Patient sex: M
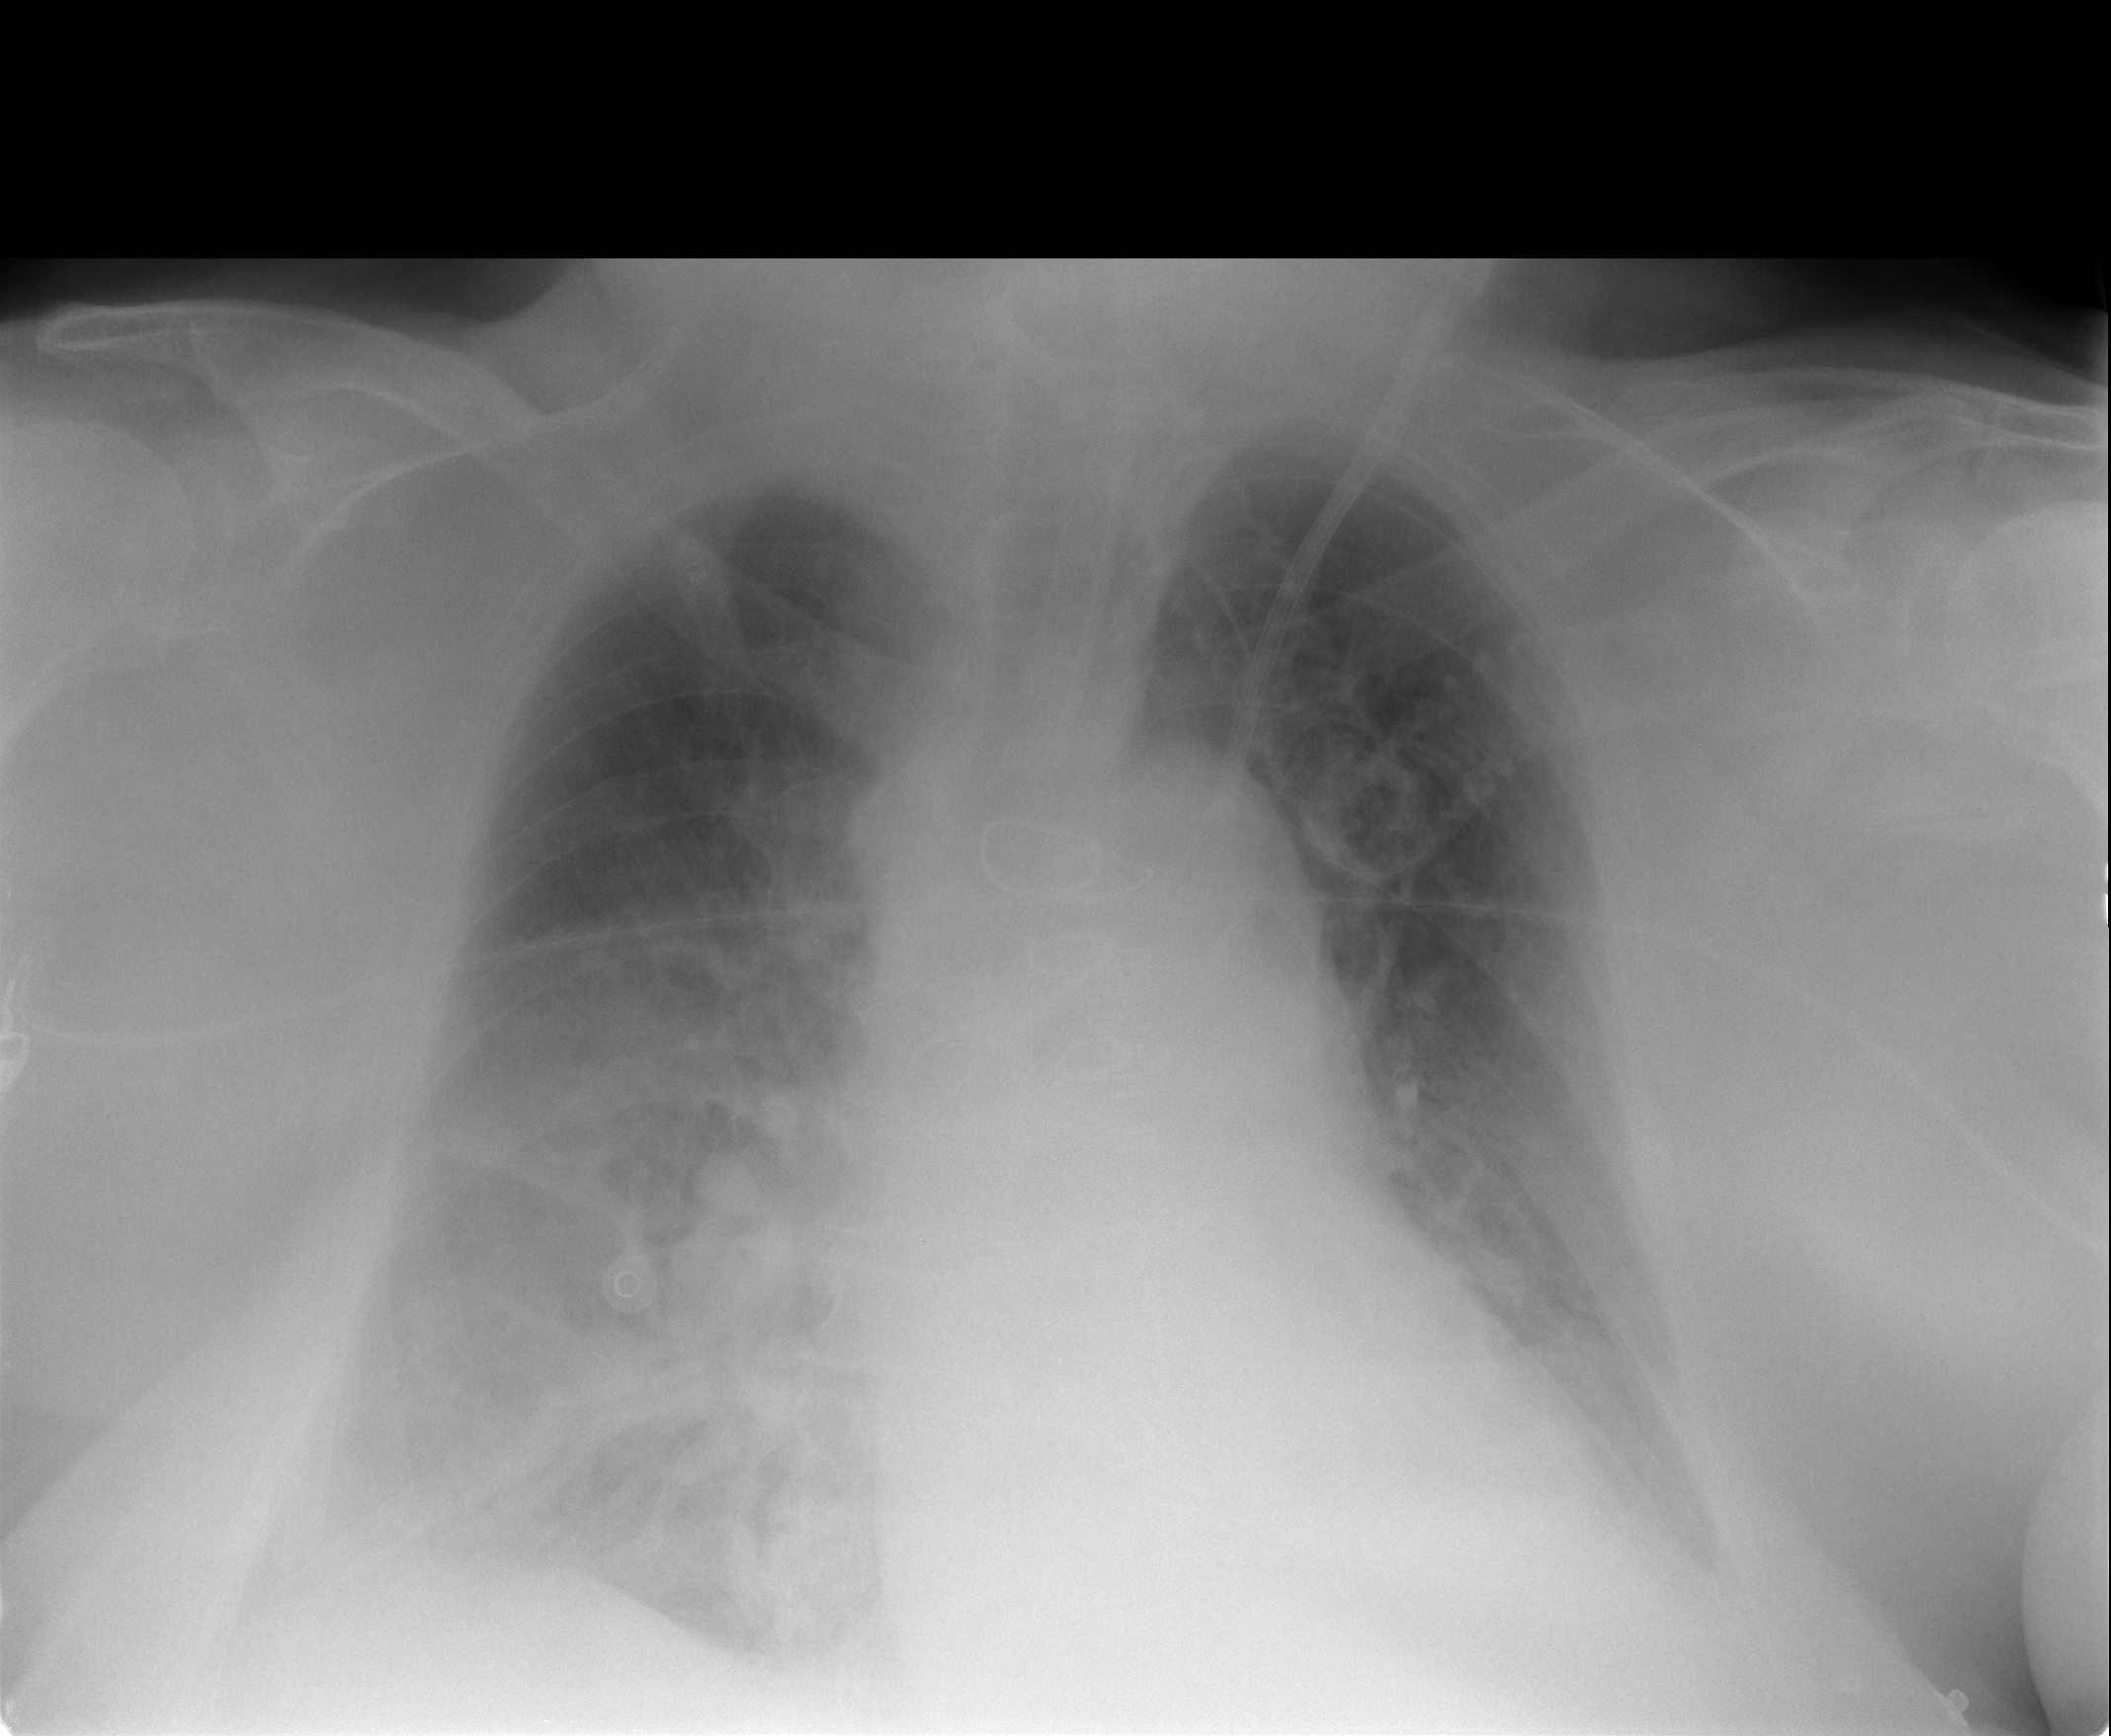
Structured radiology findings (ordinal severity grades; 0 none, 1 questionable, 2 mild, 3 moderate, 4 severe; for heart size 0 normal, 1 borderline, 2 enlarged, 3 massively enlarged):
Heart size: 1
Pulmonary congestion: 2
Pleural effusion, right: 1
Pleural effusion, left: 1
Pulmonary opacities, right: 0
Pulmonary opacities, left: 0
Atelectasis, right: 2
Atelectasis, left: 2